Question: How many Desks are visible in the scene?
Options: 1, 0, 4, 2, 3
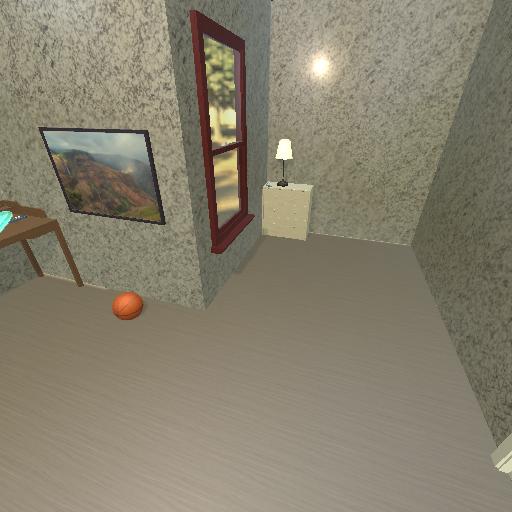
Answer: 1